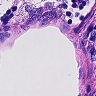
Metastatic tissue present: no